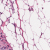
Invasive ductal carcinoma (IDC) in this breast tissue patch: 0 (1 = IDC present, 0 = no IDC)